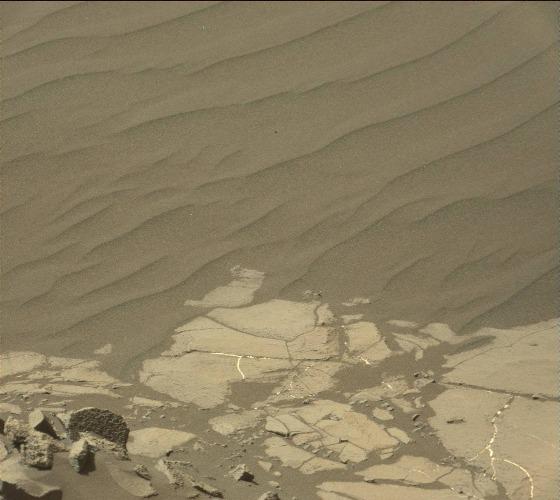
Terrain classes present: Bedrock, Gravel / Sand / Soil, Rock, Shadow